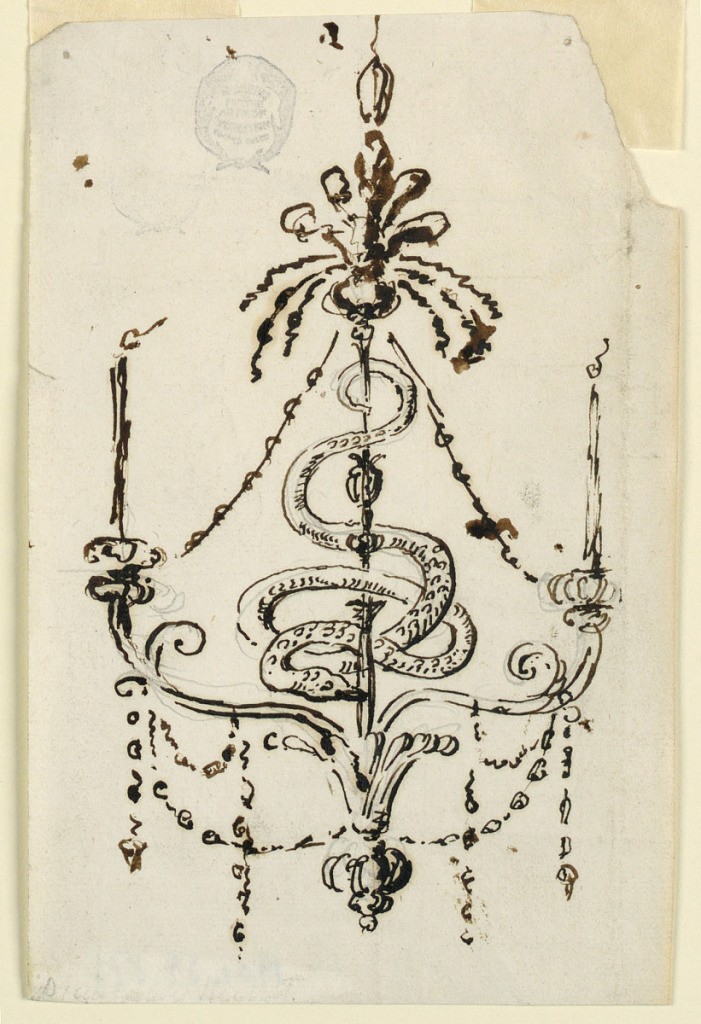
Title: Chandelier
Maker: Giuseppe Barberi, Italian, 1746–1809
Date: ca. 1830
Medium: Pen and brown ink, brush and brown wash on off-white laid paper
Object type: Drawing
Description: Chandelier with two branches springing from a calyx, hung with festoons. Around the stem is a snake.